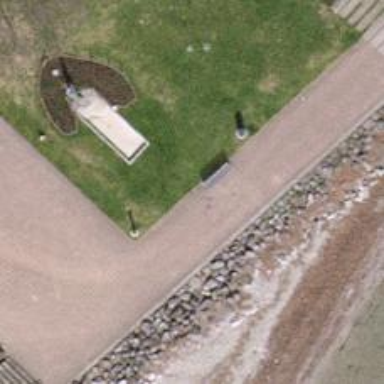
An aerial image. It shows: Bench.